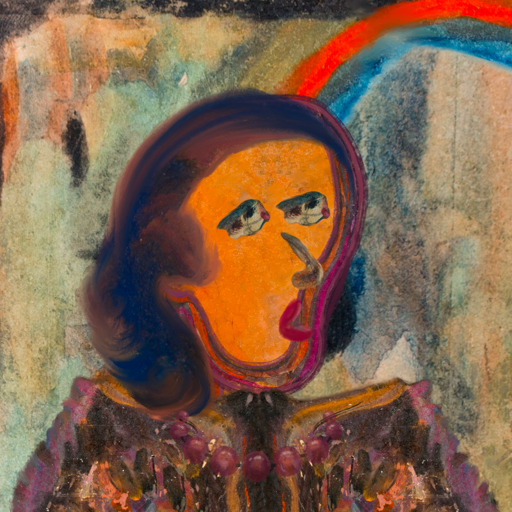
Background: Childish, Head And Neck Side: Hypocrite_w_Hair, Face Side: Pipe, Bust: Gypsy_Queen, Hair Side: Mother_And_Son_Son, Head Accessory: Blank, Second Necklace: Blank, Necklace: Irani_2, Baby: Blank